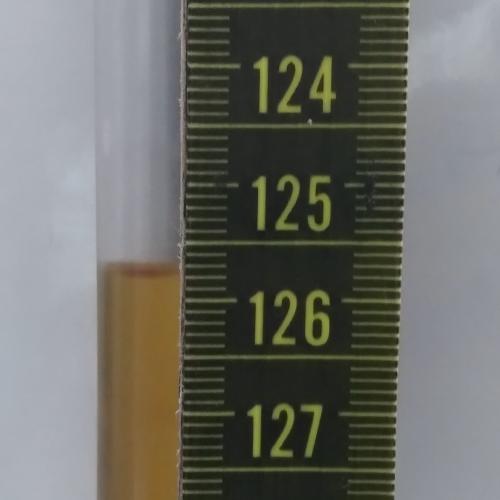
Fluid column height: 125.8 cm